Interaction volume radius: 5 \u00c5
Interaction volume height: 15 \u00c5
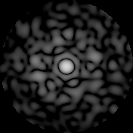
Disorder parameter: 0.8535